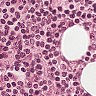
Metastatic tissue present: no